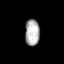
Tissue: lung
Cell type: Others
Senescence score: 0.2235
Nuclear area (px): 373
Mean DAPI intensity: 176.995